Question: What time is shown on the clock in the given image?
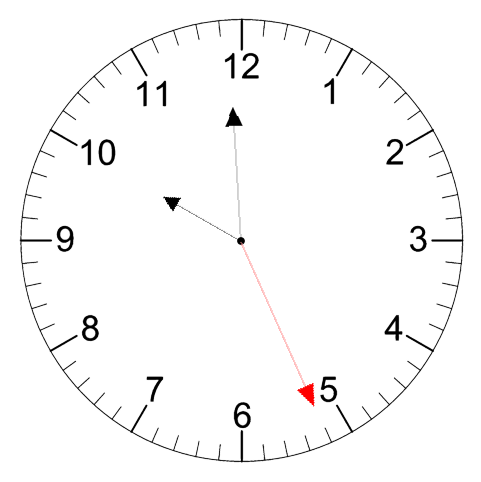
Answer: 09:59:26